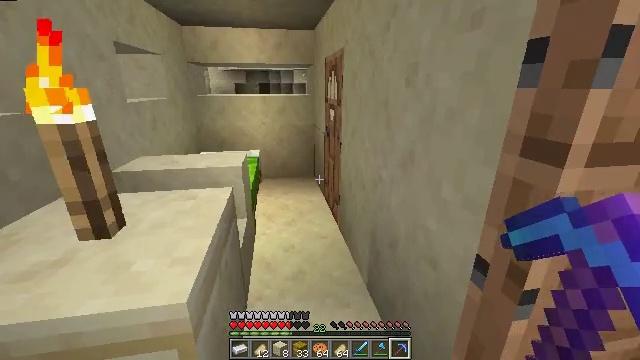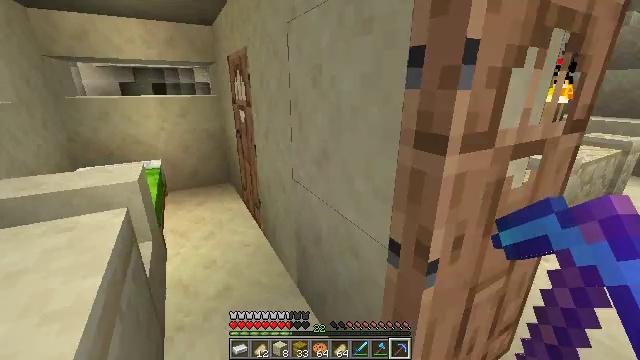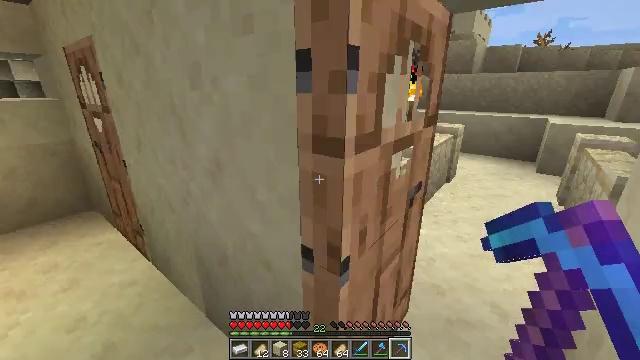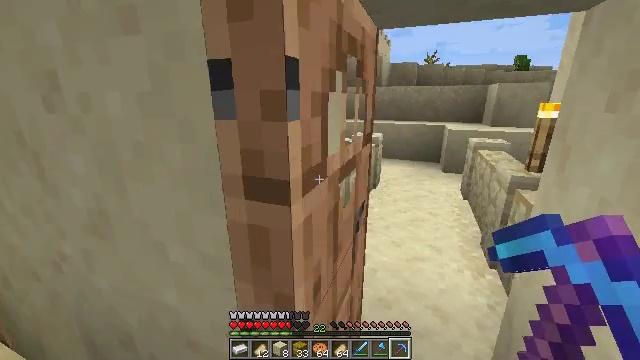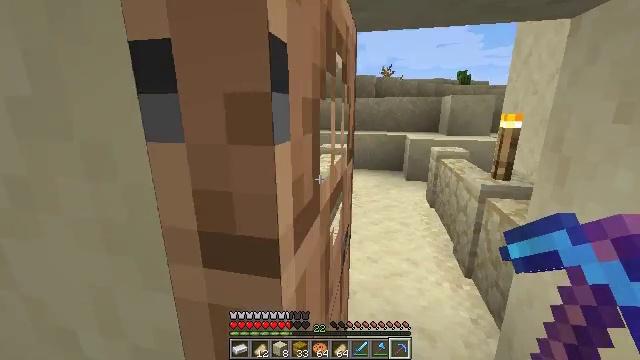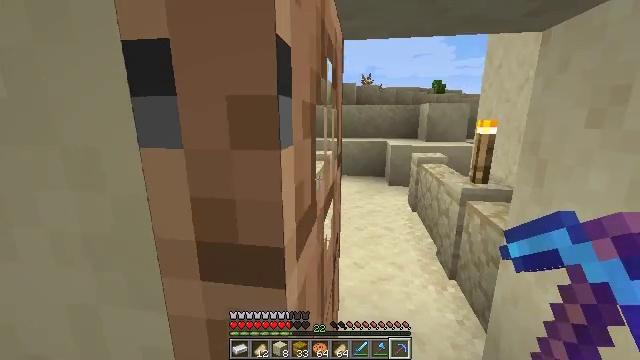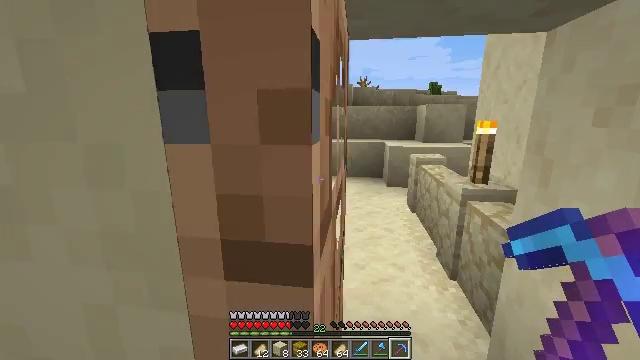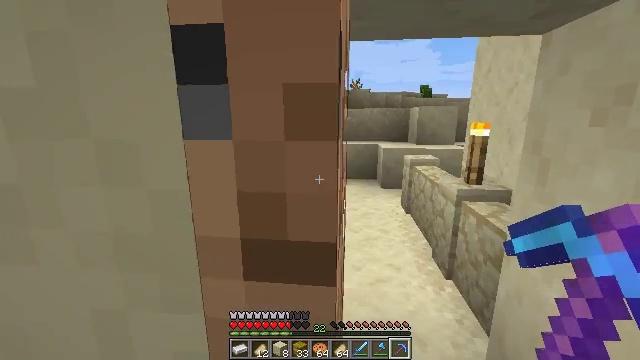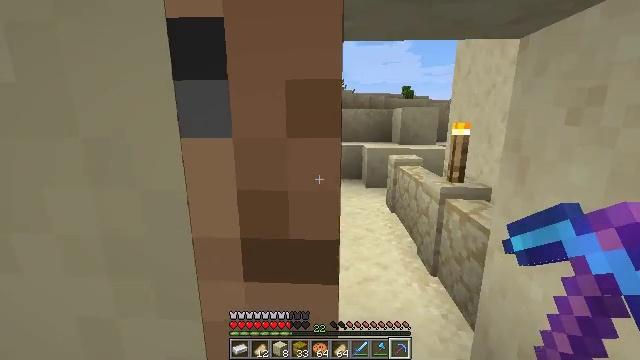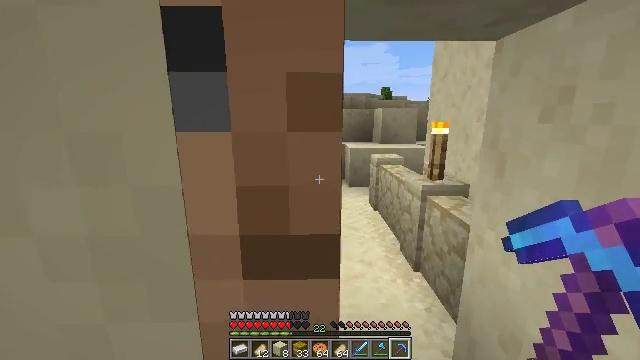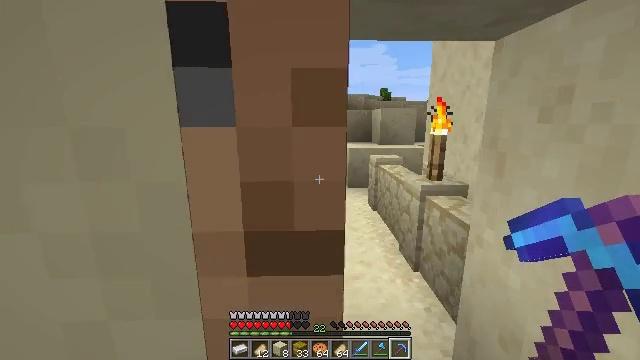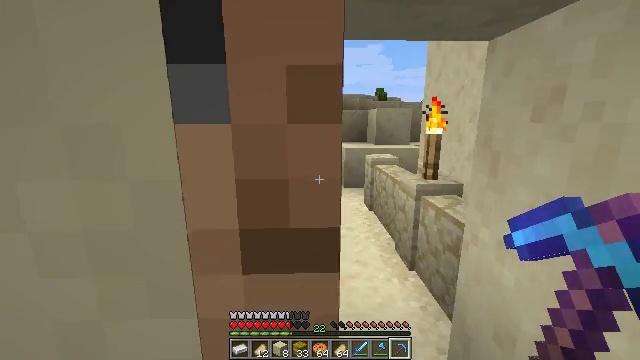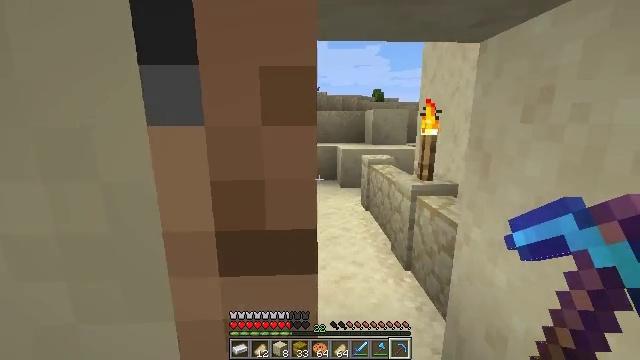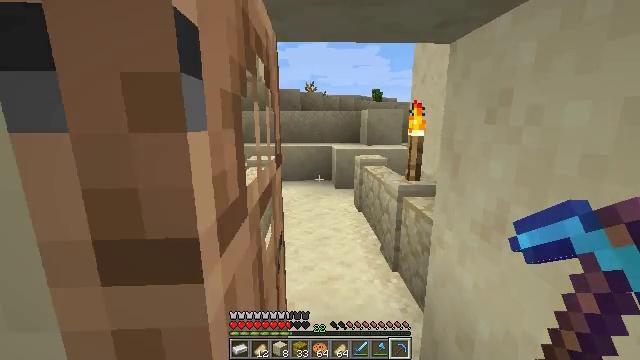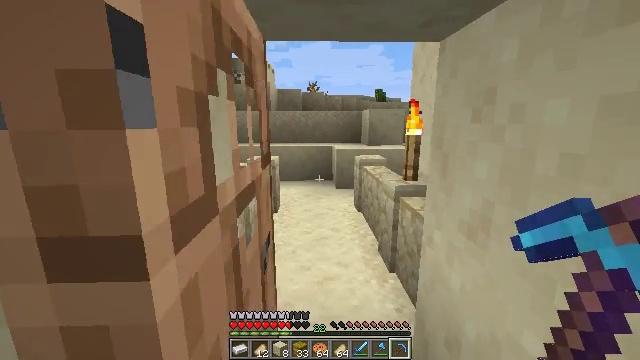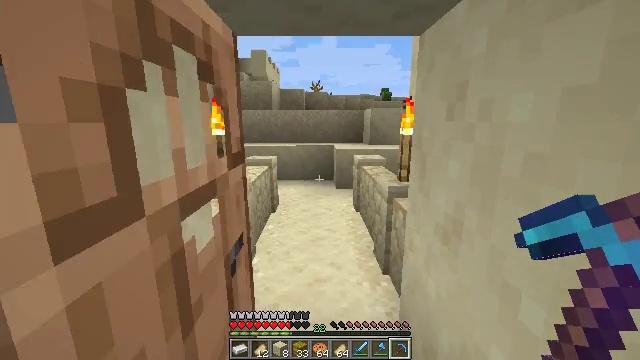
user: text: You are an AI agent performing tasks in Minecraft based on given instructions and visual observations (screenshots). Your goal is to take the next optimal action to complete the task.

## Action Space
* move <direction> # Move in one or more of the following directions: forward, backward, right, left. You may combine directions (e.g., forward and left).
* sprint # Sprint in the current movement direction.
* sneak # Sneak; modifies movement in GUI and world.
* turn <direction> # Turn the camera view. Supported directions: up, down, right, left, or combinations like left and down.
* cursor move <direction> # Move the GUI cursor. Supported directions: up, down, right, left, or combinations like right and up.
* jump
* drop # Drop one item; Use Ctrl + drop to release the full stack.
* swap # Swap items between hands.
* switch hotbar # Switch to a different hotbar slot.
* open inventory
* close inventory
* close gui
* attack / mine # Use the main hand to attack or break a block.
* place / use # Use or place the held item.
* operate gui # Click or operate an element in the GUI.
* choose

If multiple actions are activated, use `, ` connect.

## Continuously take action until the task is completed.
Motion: motion action
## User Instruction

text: Collect sand to make glass.
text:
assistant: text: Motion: move forward, turn right
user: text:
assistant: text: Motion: move forward, turn right
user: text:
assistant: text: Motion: move forward, turn right and up
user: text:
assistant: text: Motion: move forward, turn right and up
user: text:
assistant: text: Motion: move forward, turn right and up
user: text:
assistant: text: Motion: move forward
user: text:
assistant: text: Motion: move forward, turn right
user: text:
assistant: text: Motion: move forward, turn right
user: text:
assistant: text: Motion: move forward, turn right
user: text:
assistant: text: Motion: move forward
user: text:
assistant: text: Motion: move forward
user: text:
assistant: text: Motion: move forward and move right
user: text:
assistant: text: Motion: move forward and move right
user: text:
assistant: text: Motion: move forward and move right
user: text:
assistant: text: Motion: move forward and move right, turn left
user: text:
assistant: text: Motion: move forward and move right, sprint, turn left
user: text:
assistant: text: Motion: move forward and move right, sprint, turn left
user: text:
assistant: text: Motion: move forward, sprint, turn left
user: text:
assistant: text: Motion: move forward, sprint
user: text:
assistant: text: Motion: move forward
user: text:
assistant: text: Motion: move forward
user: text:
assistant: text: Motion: move forward
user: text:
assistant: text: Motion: move forward, sprint
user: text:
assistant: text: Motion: move forward, sprint
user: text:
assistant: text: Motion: move forward, sprint
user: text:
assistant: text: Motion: move forward
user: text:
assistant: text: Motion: move forward
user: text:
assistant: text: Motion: move forward and move right
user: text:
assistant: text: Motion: move forward and move right, turn left and up
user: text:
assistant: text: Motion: move forward and move right, turn left